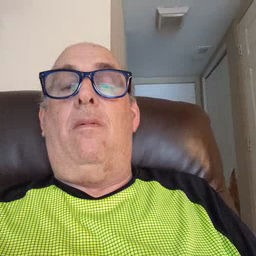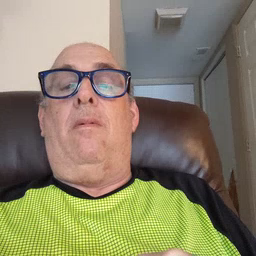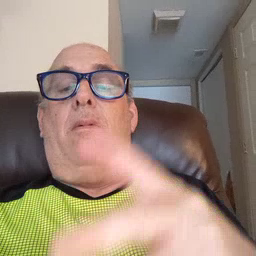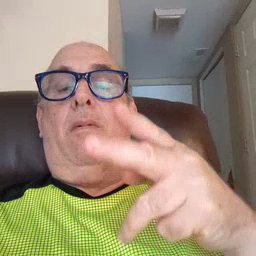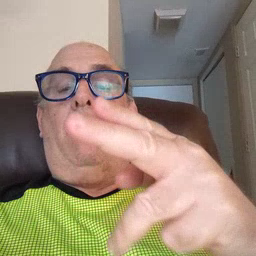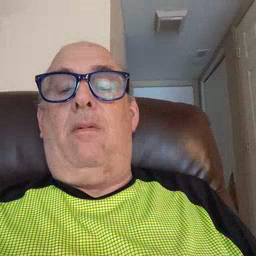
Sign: cut